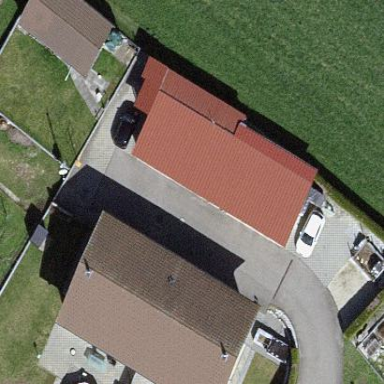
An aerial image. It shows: Shed building.